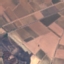
Land use / land cover: PermanentCrop